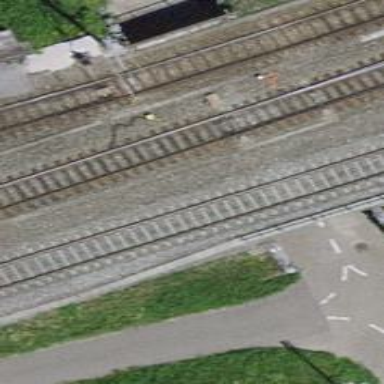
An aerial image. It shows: Single-track railway siding with electrified contact lines.